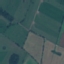
Land use / land cover class: Pasture